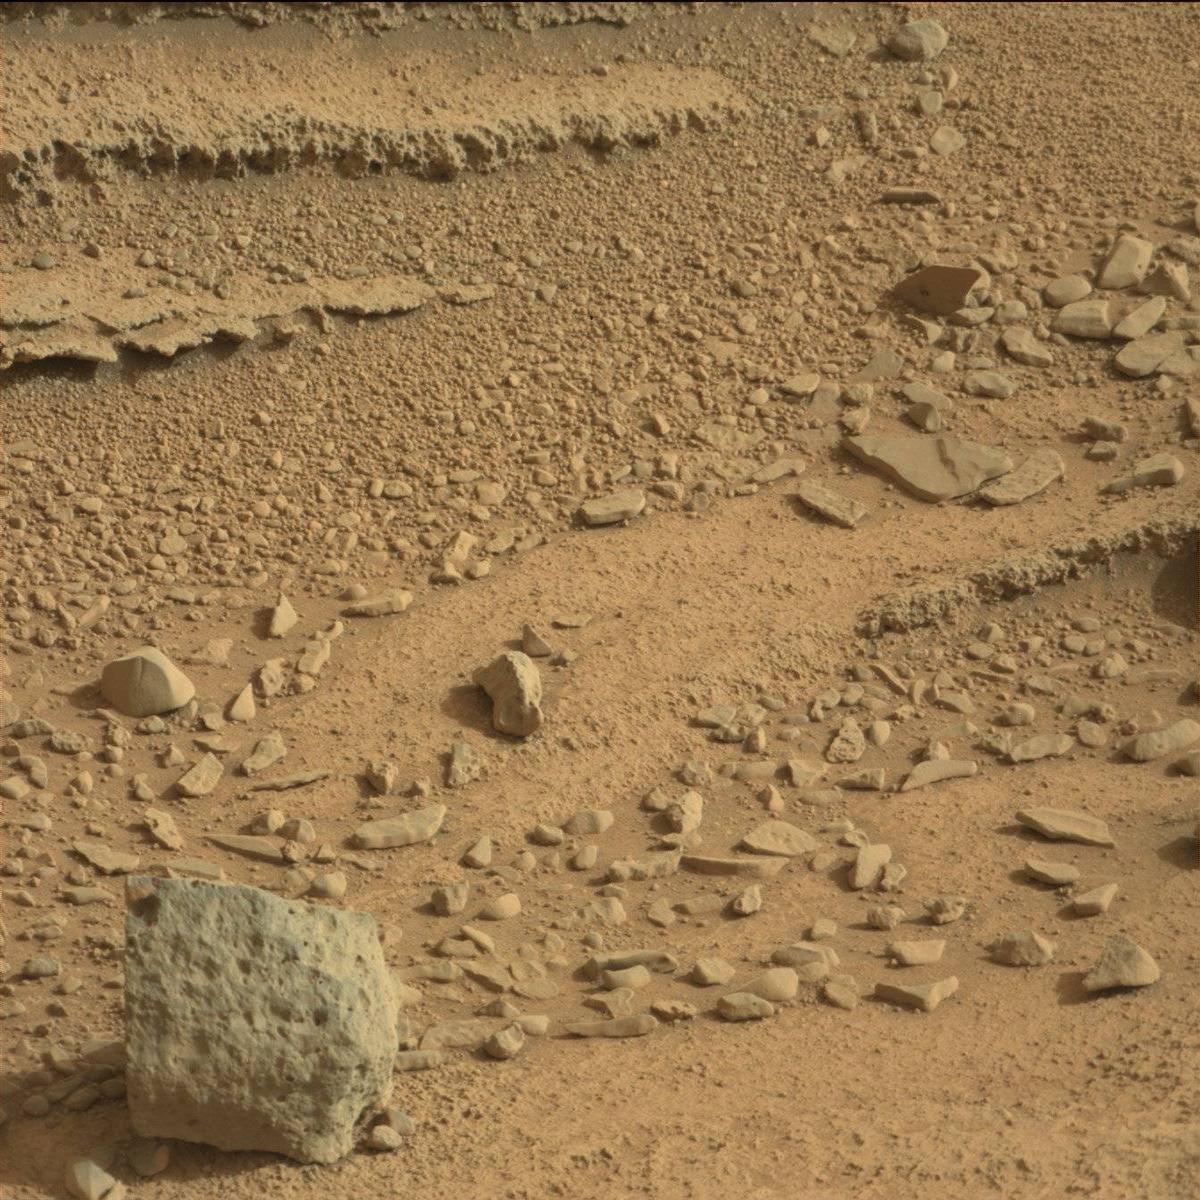
Terrain classes present: Bedrock, Rock, Sand / Soil